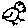
Label: bird